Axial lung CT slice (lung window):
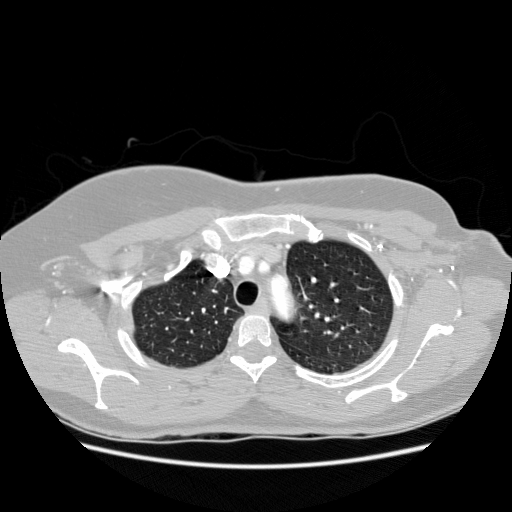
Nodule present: no